The image is a wavelet scalogram (time versus scale/frequency) of a rolling-element bearing's vibration signal. Diagnose the bearing from this image, choosing from: normal, inner_race, outer_race, ball.
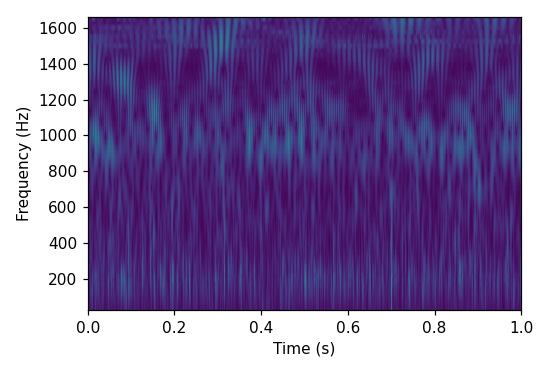
Answer: inner_race